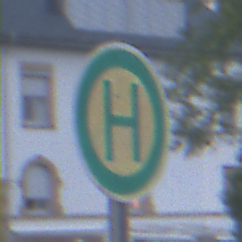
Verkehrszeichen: Haltestelle
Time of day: SunriseSunset
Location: Outdoor (Urban)
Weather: PartlyCloudy
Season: NotSpecified
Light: Natural